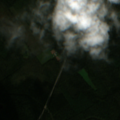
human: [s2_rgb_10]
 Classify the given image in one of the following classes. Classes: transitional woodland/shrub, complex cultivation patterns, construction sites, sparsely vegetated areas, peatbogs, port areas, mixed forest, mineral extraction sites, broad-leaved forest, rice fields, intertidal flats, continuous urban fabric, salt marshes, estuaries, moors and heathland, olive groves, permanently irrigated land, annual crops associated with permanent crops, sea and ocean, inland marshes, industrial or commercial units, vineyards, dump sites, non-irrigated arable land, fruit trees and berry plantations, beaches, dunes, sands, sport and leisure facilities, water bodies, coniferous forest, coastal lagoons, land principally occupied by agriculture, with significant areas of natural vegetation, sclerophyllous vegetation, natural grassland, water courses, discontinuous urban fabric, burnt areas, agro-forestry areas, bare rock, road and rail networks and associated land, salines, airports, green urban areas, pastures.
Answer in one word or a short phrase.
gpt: land principally occupied by agriculture, with significant areas of natural vegetation, coniferous forest, mixed forest